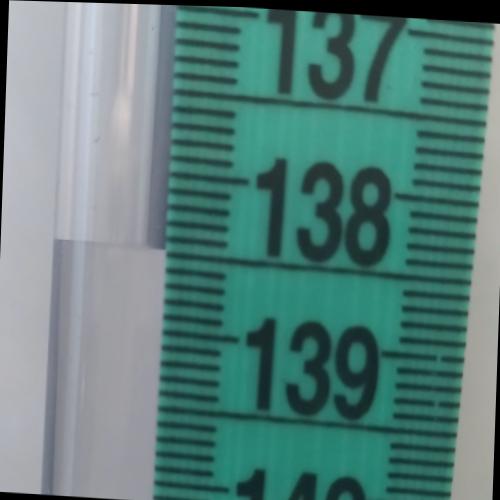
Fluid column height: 138.5 cm